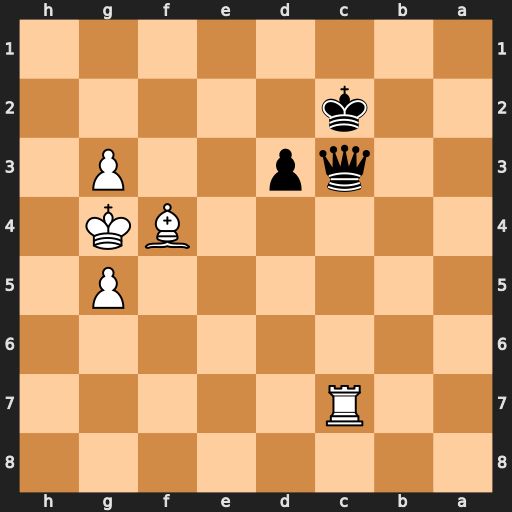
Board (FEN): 8/2R5/8/6P1/5BK1/2qp2P1/2k5/8
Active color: b
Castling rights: -
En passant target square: -
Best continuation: Qxc7 Bxc7 d2